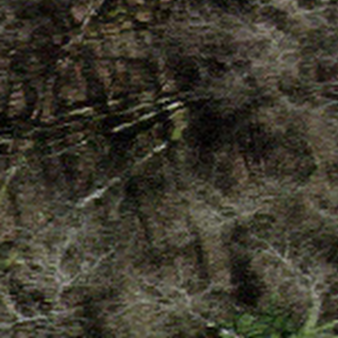
Label: other